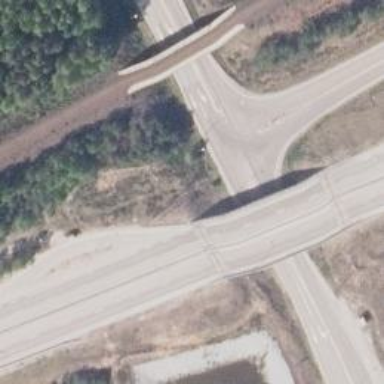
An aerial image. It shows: Bridge with asphalt surface carrying trunk highway.